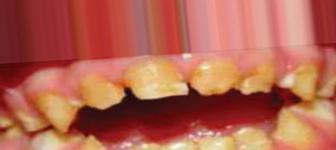
Condition: Tooth Discoloration